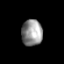
Tissue: prostate
Cell type: Fibroblasts
Senescence score: 0.7083
Nuclear area (px): 533
Mean DAPI intensity: 147.424